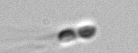
Label: Chaetoceros